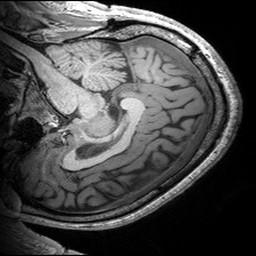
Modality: T1w
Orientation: sagittal
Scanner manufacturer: siemens
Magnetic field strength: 3 T
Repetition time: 2.53 s
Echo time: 0.00299 s